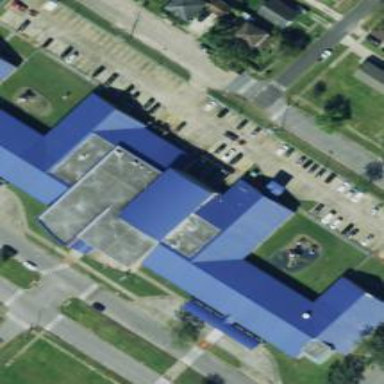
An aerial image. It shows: School.